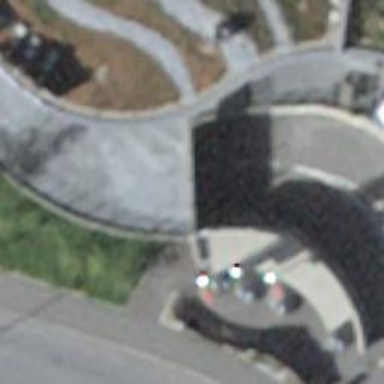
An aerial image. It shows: Parking entrance.